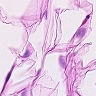
Metastatic tissue present: no